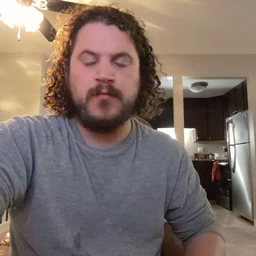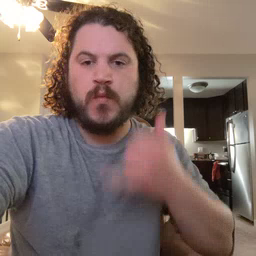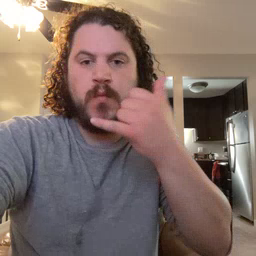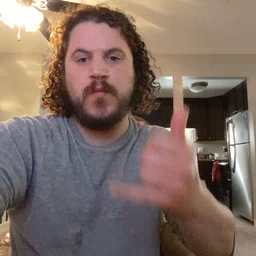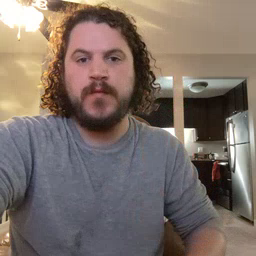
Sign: callonphone